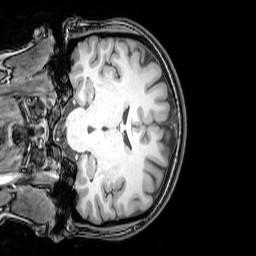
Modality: T1w
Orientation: coronal
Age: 25
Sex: female
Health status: healthy
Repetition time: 0.081 s
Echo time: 0.037 s